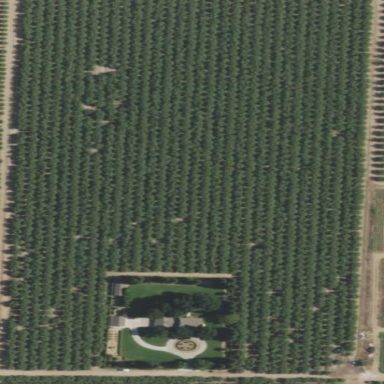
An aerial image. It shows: Orchard filled with almond trees.